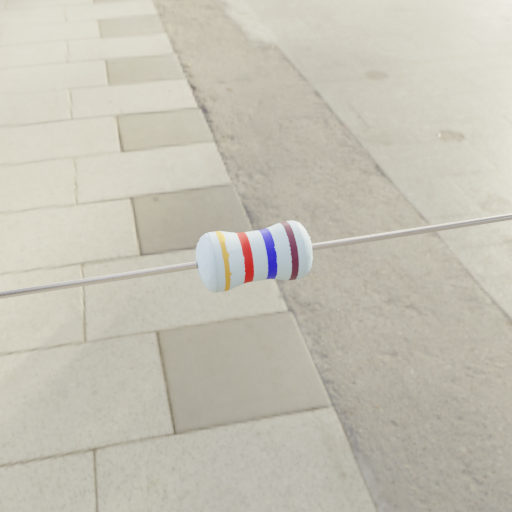
Resistor colour bands (in order): gold, red, blue, brown